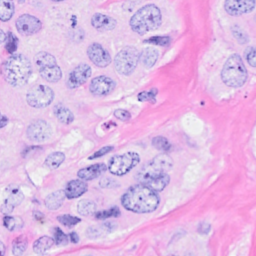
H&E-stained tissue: Breast